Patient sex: M
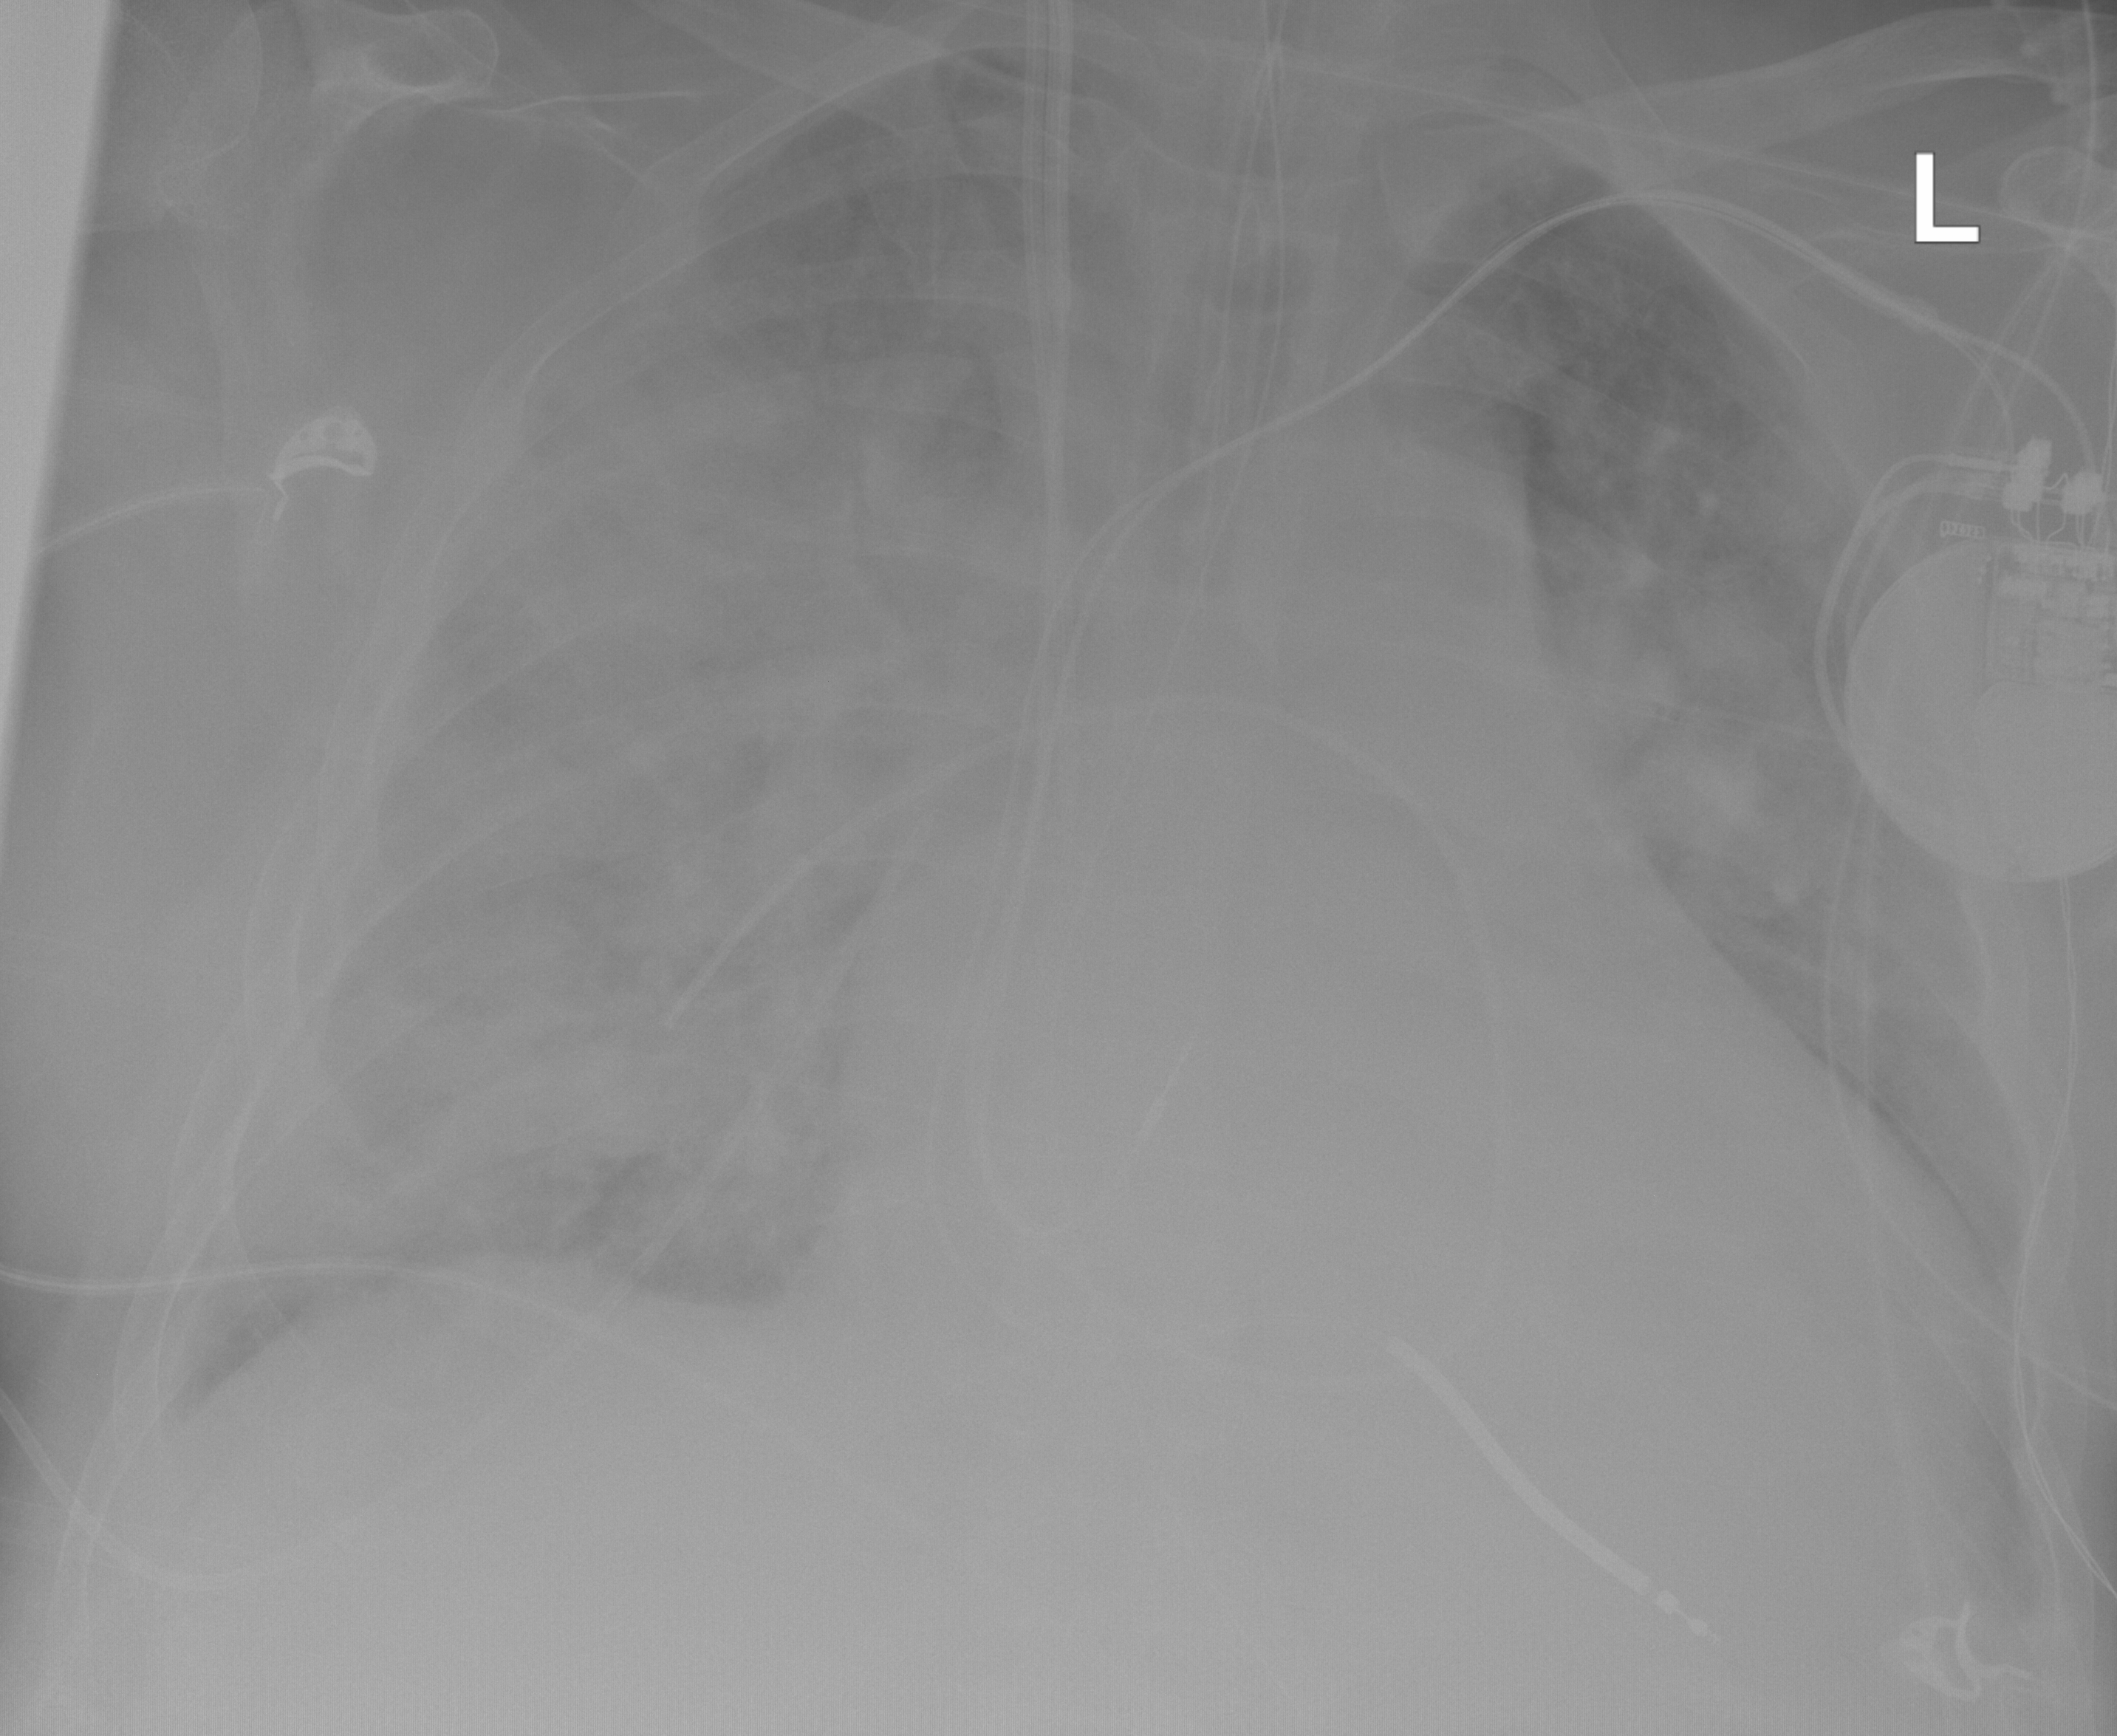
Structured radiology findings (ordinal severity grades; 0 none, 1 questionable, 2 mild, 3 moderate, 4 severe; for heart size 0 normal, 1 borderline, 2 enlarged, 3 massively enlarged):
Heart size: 2
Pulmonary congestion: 3
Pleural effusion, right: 0
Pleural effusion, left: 1
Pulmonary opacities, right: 2
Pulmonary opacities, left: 2
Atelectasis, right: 3
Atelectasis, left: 1